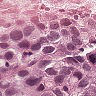
Metastatic tissue present: yes